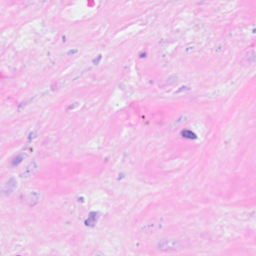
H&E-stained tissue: Breast